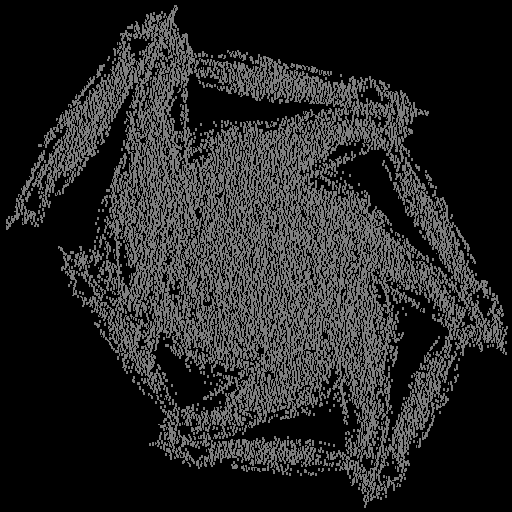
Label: morningglory